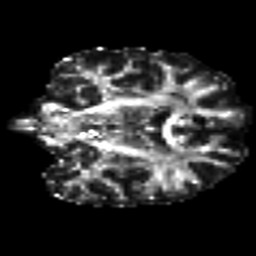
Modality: FA
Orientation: coronal
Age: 30
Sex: female
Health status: healthy
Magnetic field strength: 3 T
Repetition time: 8.4 s
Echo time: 0.0926 s